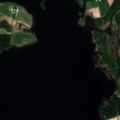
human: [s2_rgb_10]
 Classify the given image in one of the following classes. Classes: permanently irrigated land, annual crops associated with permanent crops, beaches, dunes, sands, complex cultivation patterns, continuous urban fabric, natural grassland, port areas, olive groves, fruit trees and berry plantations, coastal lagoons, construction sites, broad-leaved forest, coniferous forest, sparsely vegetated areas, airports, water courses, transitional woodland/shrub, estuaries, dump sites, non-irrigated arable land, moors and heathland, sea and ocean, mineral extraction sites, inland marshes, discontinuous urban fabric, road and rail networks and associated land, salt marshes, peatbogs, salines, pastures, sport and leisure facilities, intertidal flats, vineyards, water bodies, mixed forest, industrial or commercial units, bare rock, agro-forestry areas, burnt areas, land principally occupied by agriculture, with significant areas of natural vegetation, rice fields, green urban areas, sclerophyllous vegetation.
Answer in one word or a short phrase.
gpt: non-irrigated arable land, land principally occupied by agriculture, with significant areas of natural vegetation, mixed forest, water bodies